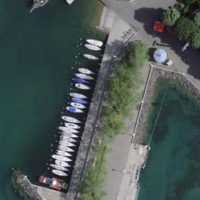
EUNIS habitat code: 14
Species observed at this site:
Tachybaptus ruficollis
Certhia brachydactyla
Corvus corone
Podiceps cristatus
Fulica atra
Dendrocopos major
Podiceps nigricollis
Prunella modularis
Bucephala clangula
Buteo buteo
Spinus spinus
Chroicocephalus ridibundus
Phylloscopus collybita
Poecile palustris
Larus michahellis
Gallinula chloropus
Cygnus olor
Anas bahamensis
Erithacus rubecula
Pica pica
Sitta europaea
Garrulus glandarius
Columba livia
Aesculus hippocastanum
Motacilla cinerea
Cyanistes caeruleus
Mergus serrator
Anas platyrhynchos
Chloris chloris
Larus canus
Aythya ferina
Streptopelia decaocto
Aythya fuligula
Passer domesticus
Fringilla coelebs
Passer montanus
Turdus merula
Columba palumbus
Phalacrocorax carbo
Fringilla montifringilla
Mareca strepera
Parus major
Hirundo rustica
Mergus merganser
Milvus migrans
Sterna hirundo
Anser indicus
Regulus regulus
Motacilla alba